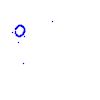
Particle: proton